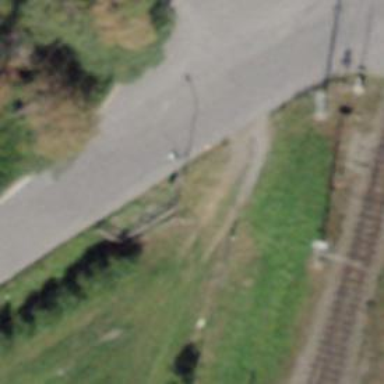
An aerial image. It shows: Bus stop with platform for public transport.